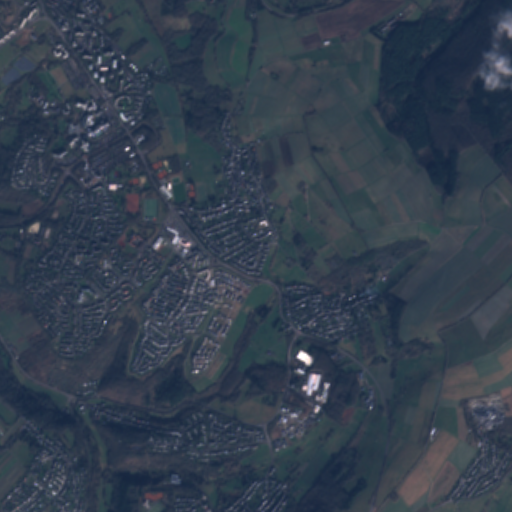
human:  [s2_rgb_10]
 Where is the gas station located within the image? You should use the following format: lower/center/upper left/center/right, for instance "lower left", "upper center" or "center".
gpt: The gas station is located in the upper left of the image.
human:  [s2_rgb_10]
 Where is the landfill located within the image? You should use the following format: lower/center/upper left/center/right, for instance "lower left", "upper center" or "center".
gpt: The landfill is located in the upper right of the image.
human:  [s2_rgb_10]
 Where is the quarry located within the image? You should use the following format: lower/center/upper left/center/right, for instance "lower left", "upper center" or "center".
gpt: The quarry is located in the lower right of the image.
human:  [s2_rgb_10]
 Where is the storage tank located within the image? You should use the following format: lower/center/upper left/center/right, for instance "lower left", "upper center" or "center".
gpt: The storage tank is located in the center right of the image.
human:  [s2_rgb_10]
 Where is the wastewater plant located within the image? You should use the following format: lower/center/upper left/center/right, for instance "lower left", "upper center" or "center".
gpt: The wastewater plant is located in the lower left of the image.
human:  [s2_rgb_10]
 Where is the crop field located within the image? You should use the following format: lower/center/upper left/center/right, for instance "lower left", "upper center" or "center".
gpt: There is no crop field in the image.